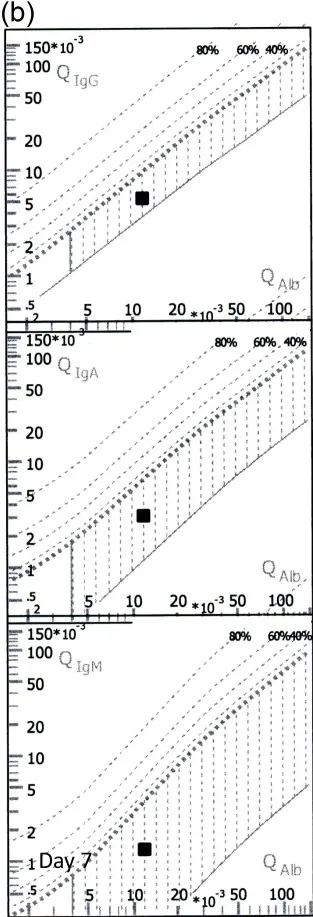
(see Table 1)
taken on day 2 (left, CSF/serum sample a) and day 7 (right, CSF/serum sample b), respectively. The position of the black square dot within the vertically hatched areas of the right reibergram (day 7)
indicates a simple progressive disturbance of the blood-brain barrier, ie, a reduced CSF flow,
in comparison to day 2 (square dots are displayed within the blank normal area or below the limit). It also indicates that there is no intrathecal synthesis of antibodies, which would result in the black square dot
being displayed within the percentage lines above the dotted line (Reiber, 2016).
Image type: pathology (fish)